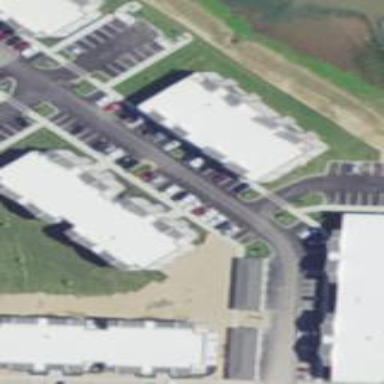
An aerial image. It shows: Image showing building with apartments.